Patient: sex M, age 36
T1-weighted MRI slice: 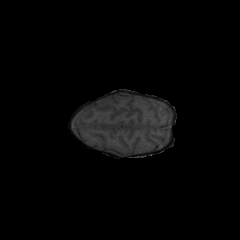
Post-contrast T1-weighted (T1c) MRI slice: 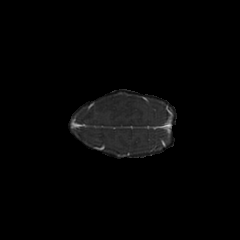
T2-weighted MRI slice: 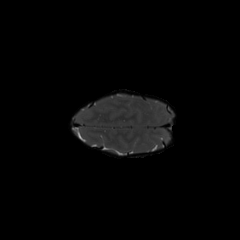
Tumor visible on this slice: no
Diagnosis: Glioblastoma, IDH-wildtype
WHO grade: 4